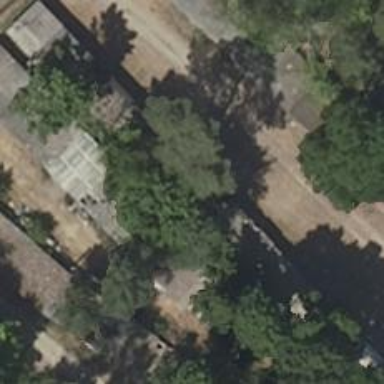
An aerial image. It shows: Group of garages.